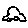
Label: car